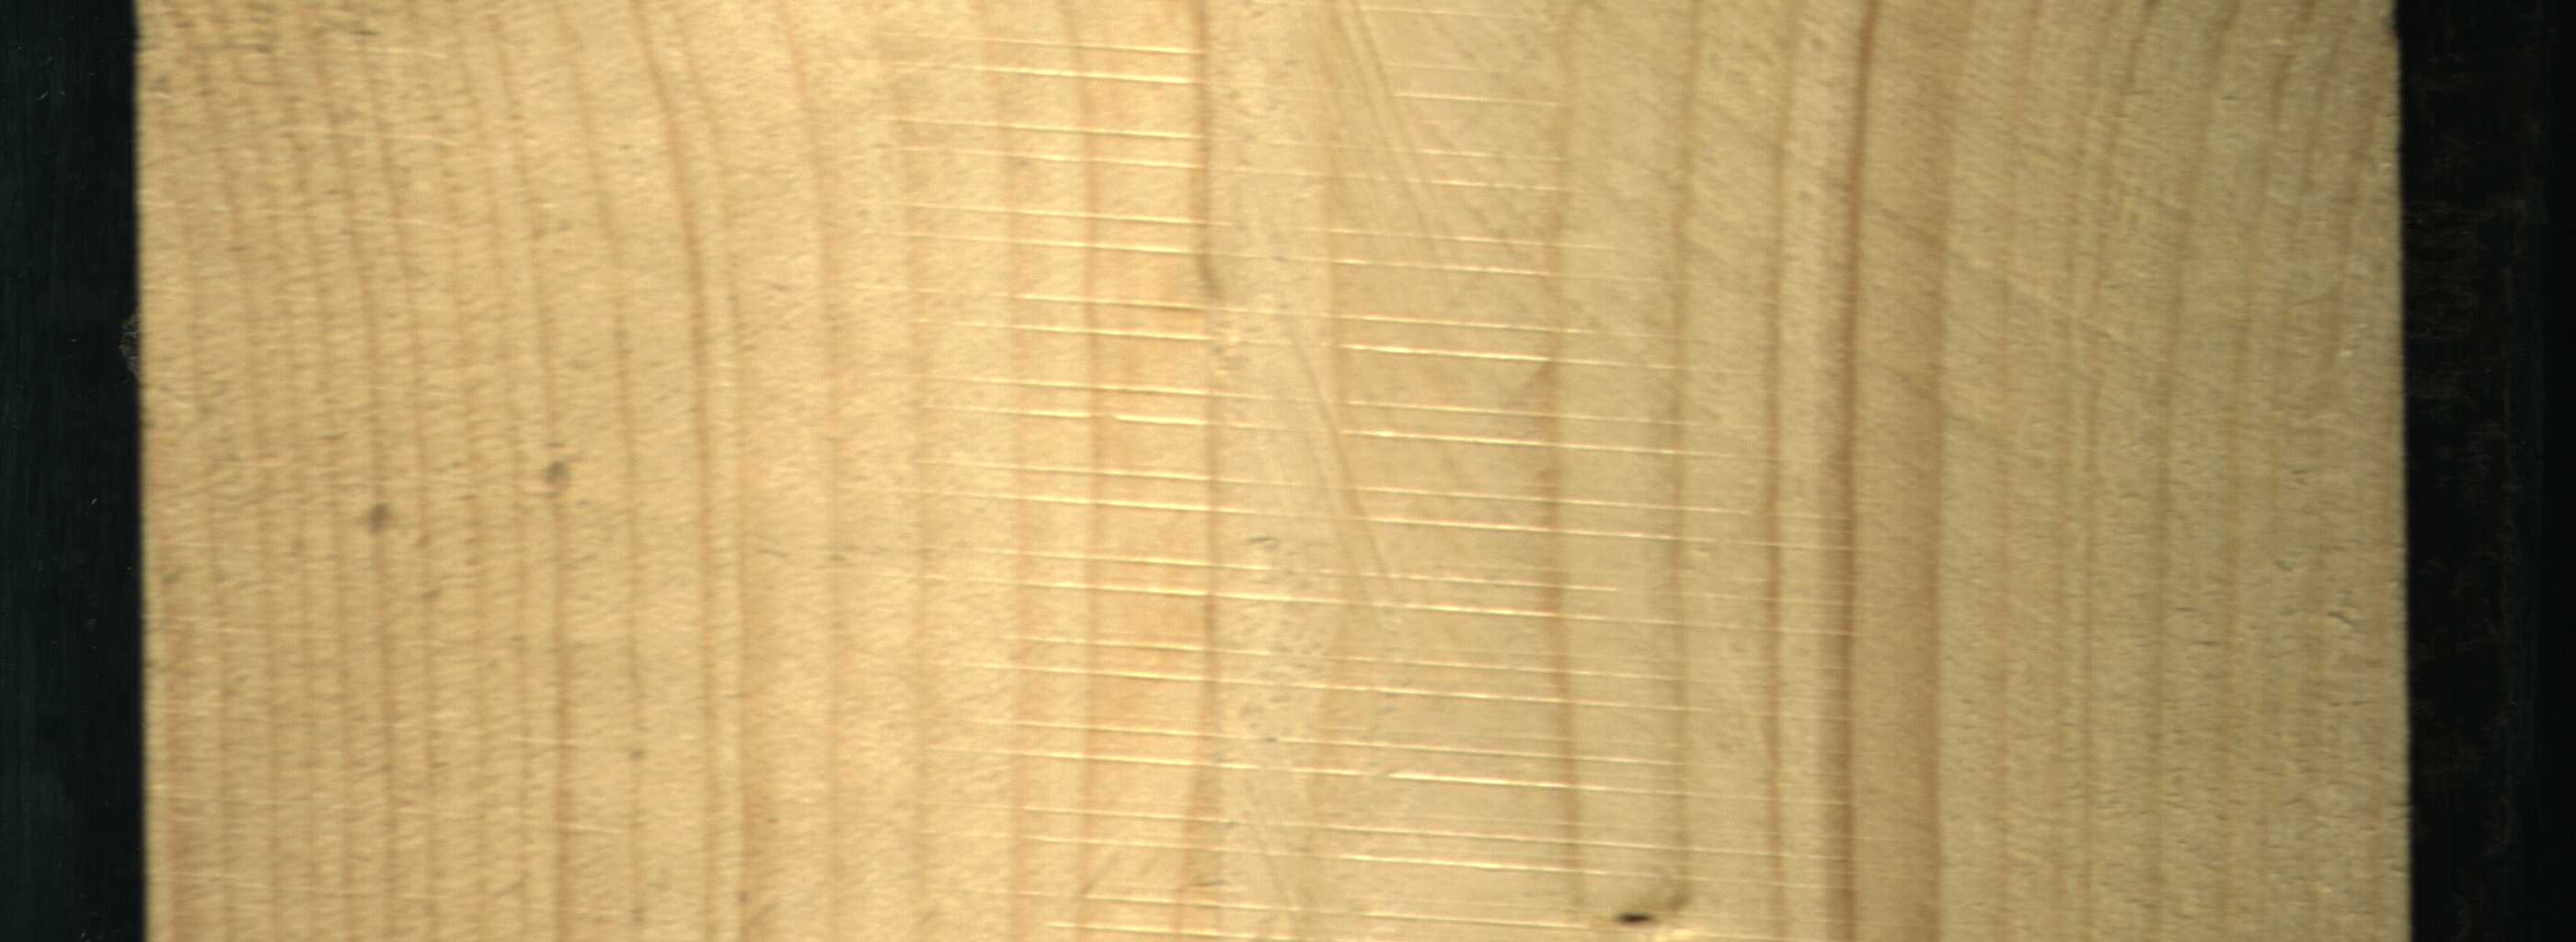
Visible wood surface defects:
Dead_Knot